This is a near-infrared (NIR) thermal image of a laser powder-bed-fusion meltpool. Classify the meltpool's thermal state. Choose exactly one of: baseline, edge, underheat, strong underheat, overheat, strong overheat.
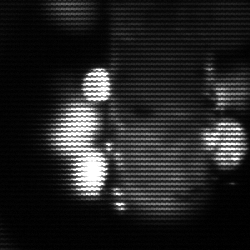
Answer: strong underheat